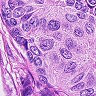
Metastatic tissue present: yes